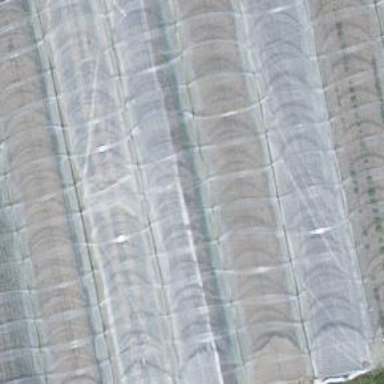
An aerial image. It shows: Greenhouse.